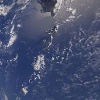
Label: water